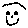
Label: smiley face